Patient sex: F
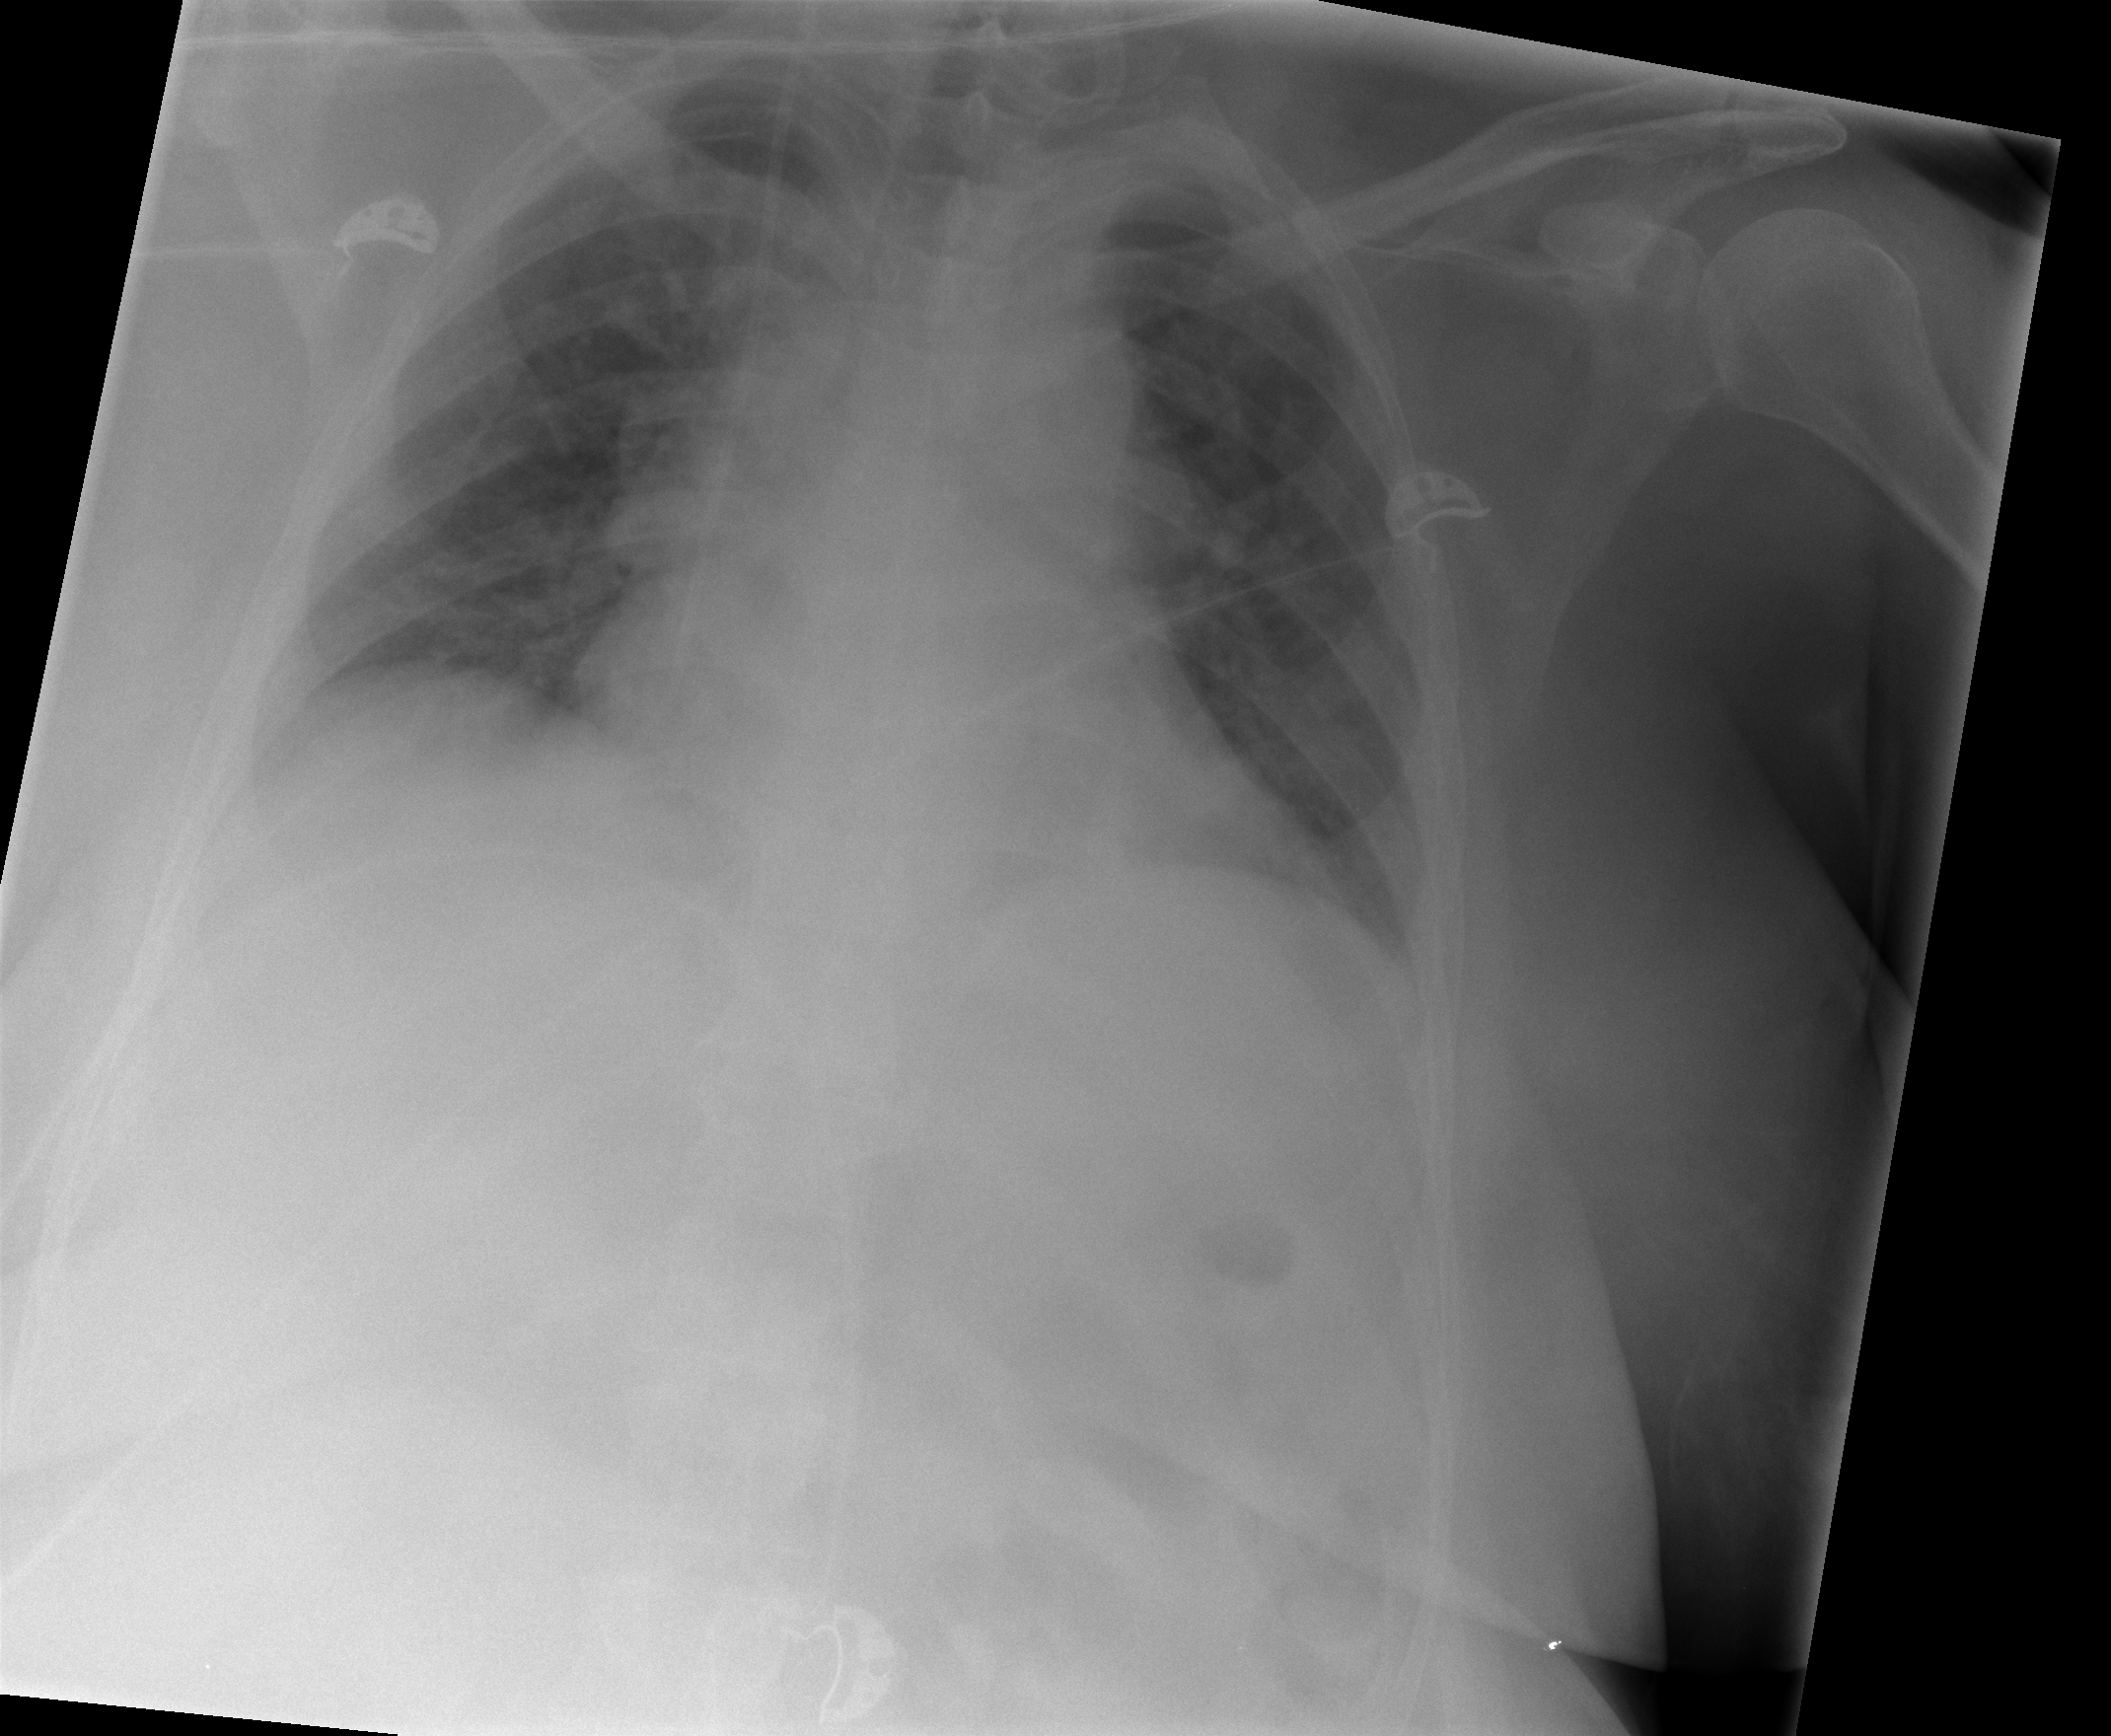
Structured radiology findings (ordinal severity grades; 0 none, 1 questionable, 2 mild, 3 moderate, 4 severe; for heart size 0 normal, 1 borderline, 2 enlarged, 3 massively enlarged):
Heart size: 0
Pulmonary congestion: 2
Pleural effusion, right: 0
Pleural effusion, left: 0
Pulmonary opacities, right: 0
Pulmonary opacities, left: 0
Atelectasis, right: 0
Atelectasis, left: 0